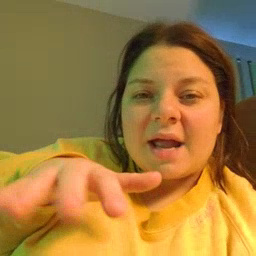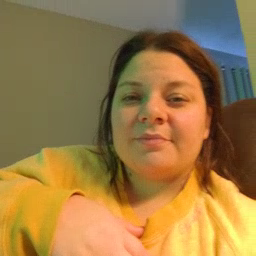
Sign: alligator